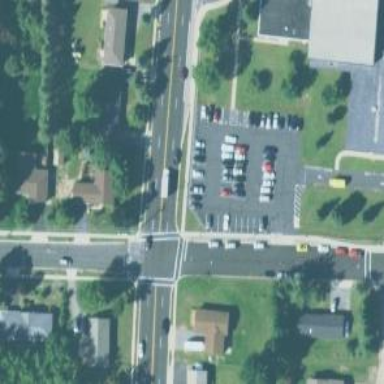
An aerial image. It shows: Marked road crossing.